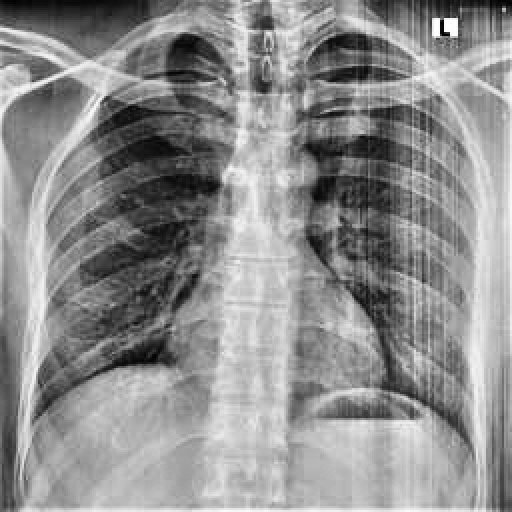
Finding: NORMAL